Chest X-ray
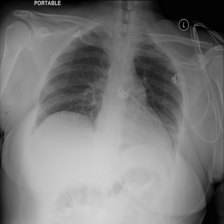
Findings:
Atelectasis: negative
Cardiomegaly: negative
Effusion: negative
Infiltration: negative
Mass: negative
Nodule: negative
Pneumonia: negative
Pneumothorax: negative
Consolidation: negative
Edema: negative
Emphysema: negative
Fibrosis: negative
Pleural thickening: negative
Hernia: negative